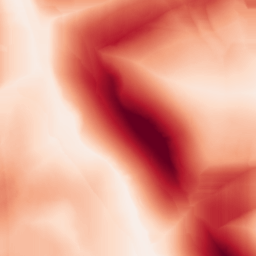
Category: morphological
Decomposition family: morphological_square
Decomposition parameters: operation: gradient
size: 50
Upsampling method: bicubic_16x
Upsampling parameters: scale: 16
Upsampling scale: 16